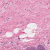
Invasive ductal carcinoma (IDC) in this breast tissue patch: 0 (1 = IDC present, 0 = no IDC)